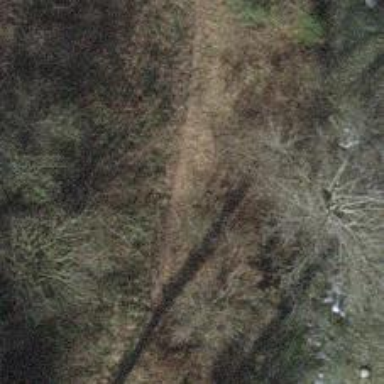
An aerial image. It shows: Earth footway.